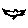
Label: bird